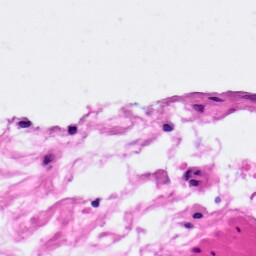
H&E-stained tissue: Pancreatic